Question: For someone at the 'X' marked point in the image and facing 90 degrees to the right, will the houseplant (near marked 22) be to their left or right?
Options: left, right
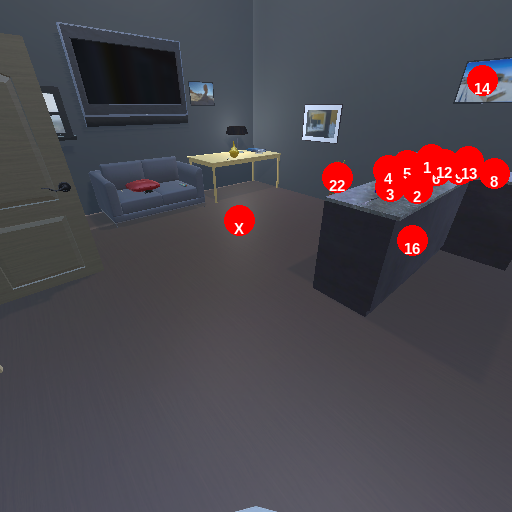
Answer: left